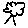
Label: tree